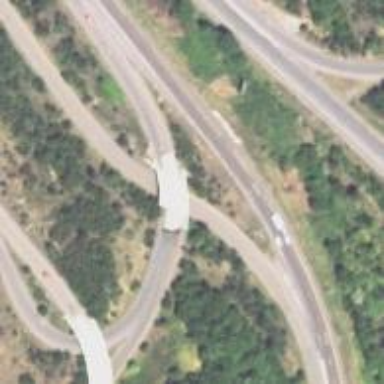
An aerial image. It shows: Trunk_link highway on bridge.